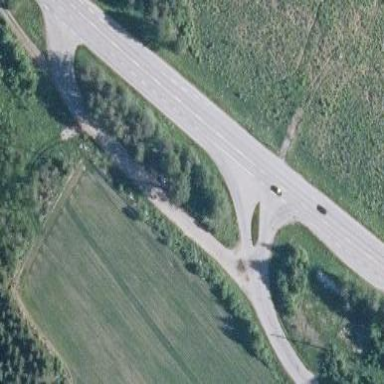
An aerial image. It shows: Rest area along the road.